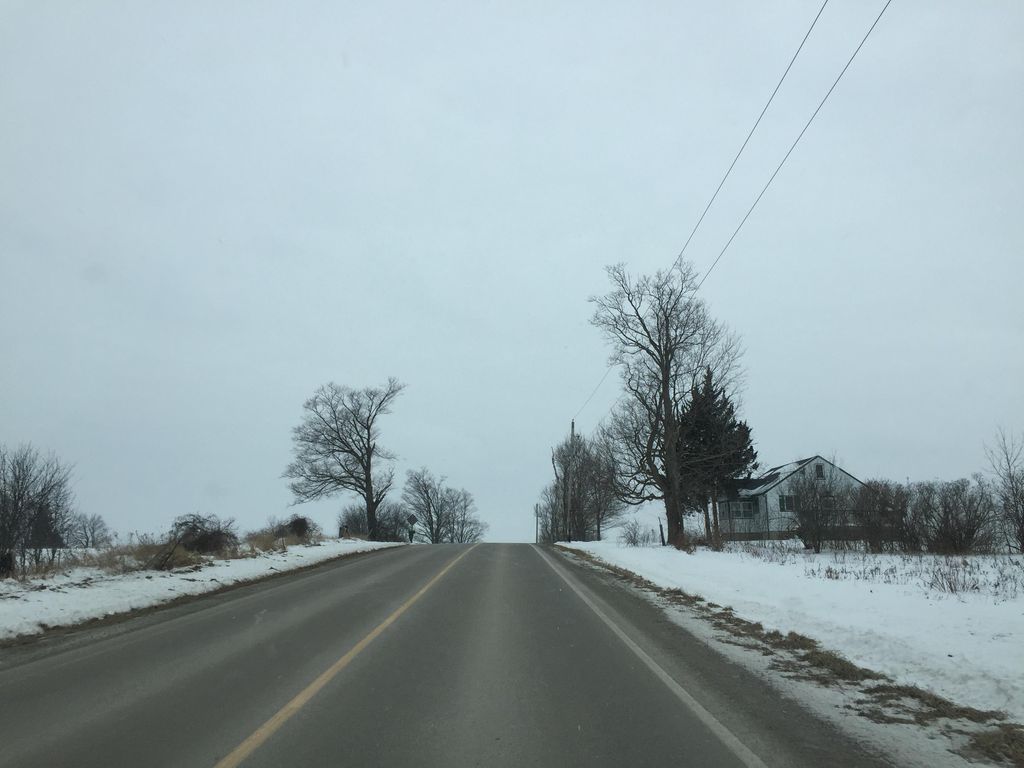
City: kitchener-waterloo